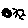
Label: moon